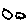
Label: cloud